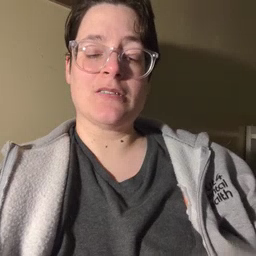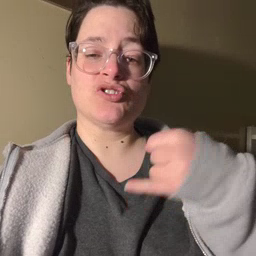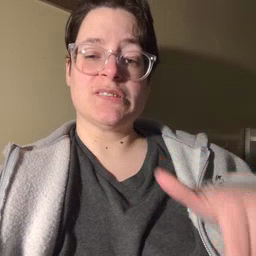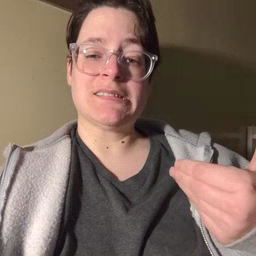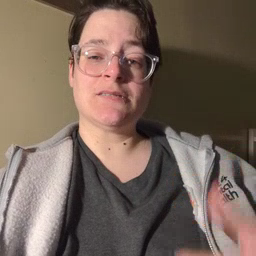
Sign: jeans